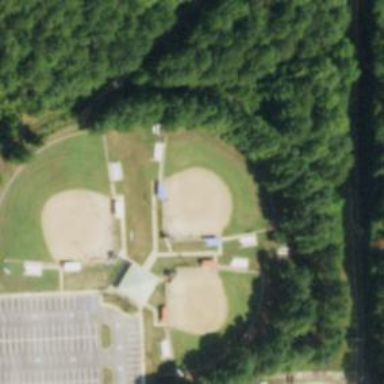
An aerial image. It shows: Baseball pitch for leisure land.